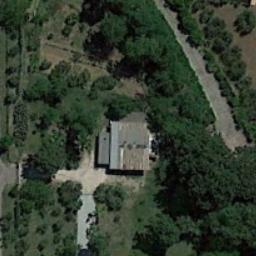
Label: residential